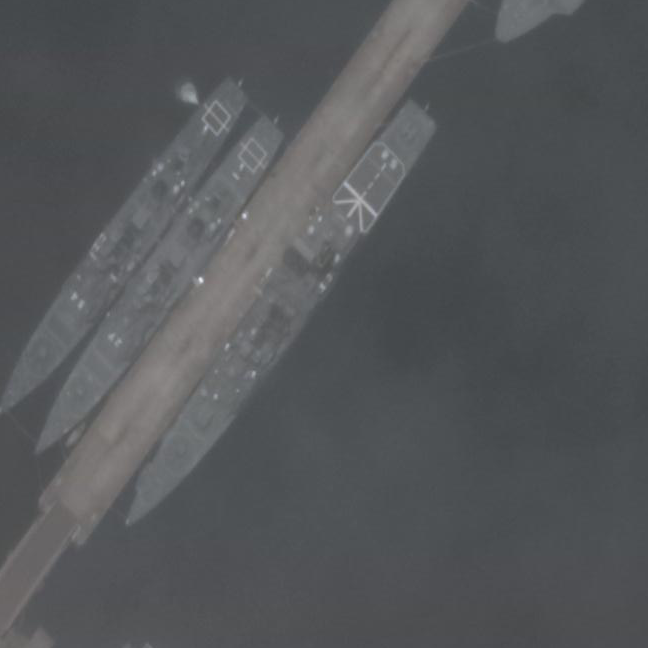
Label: cruiser